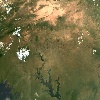
Label: land